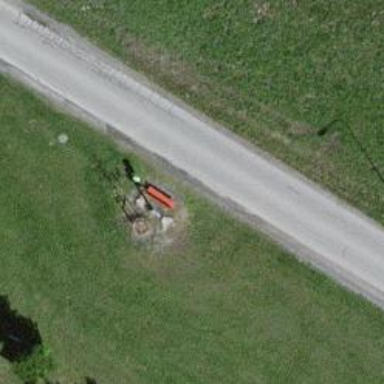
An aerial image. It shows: Bench for seating.